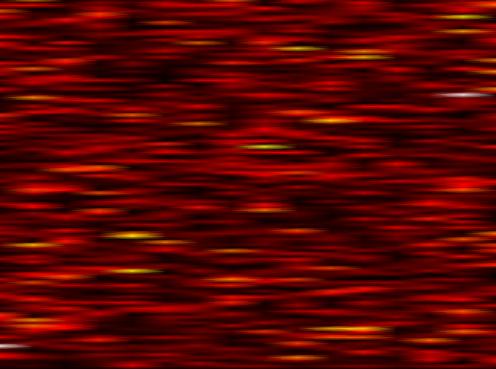
Label: WOLA